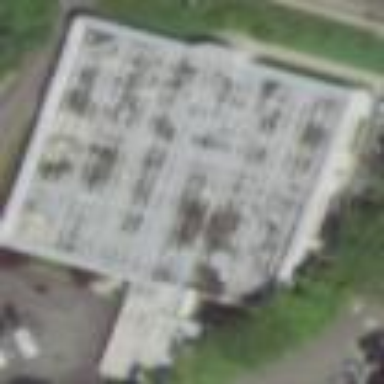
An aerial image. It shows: Commercial building.